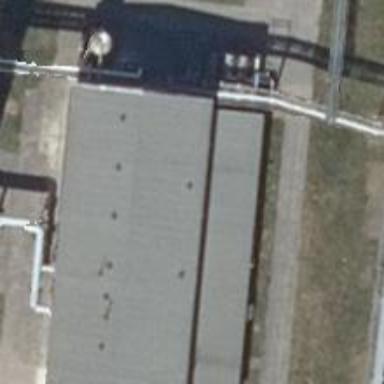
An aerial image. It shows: Industrial building.